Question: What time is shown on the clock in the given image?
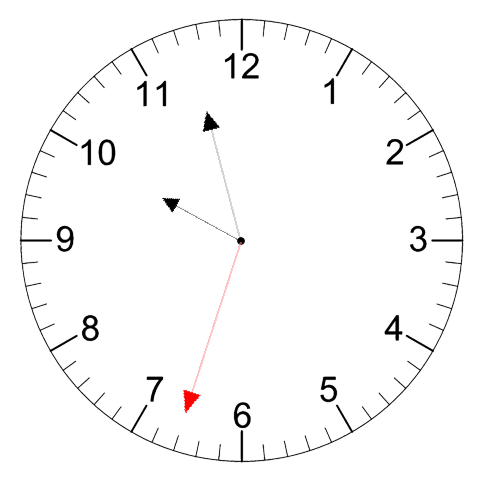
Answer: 09:57:33